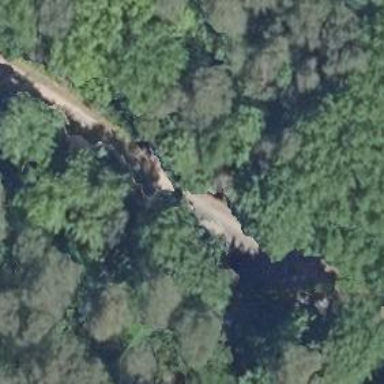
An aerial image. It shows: Unclassified road.